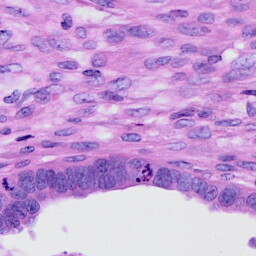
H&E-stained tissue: Ovarian